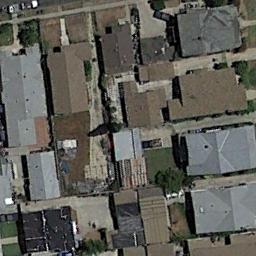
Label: dense_residential